Question: I'm trying to disconnect a project from a subversion repository but the disconnect option is not showing up in the submenu. There are conflicts (from when I tried to do an earlier synchronization) but I don't care about resolving the conflicts. I just want to remove the local copy and re-update from the repository. Here's a screen shot of the folder in question (site) in eclipse:

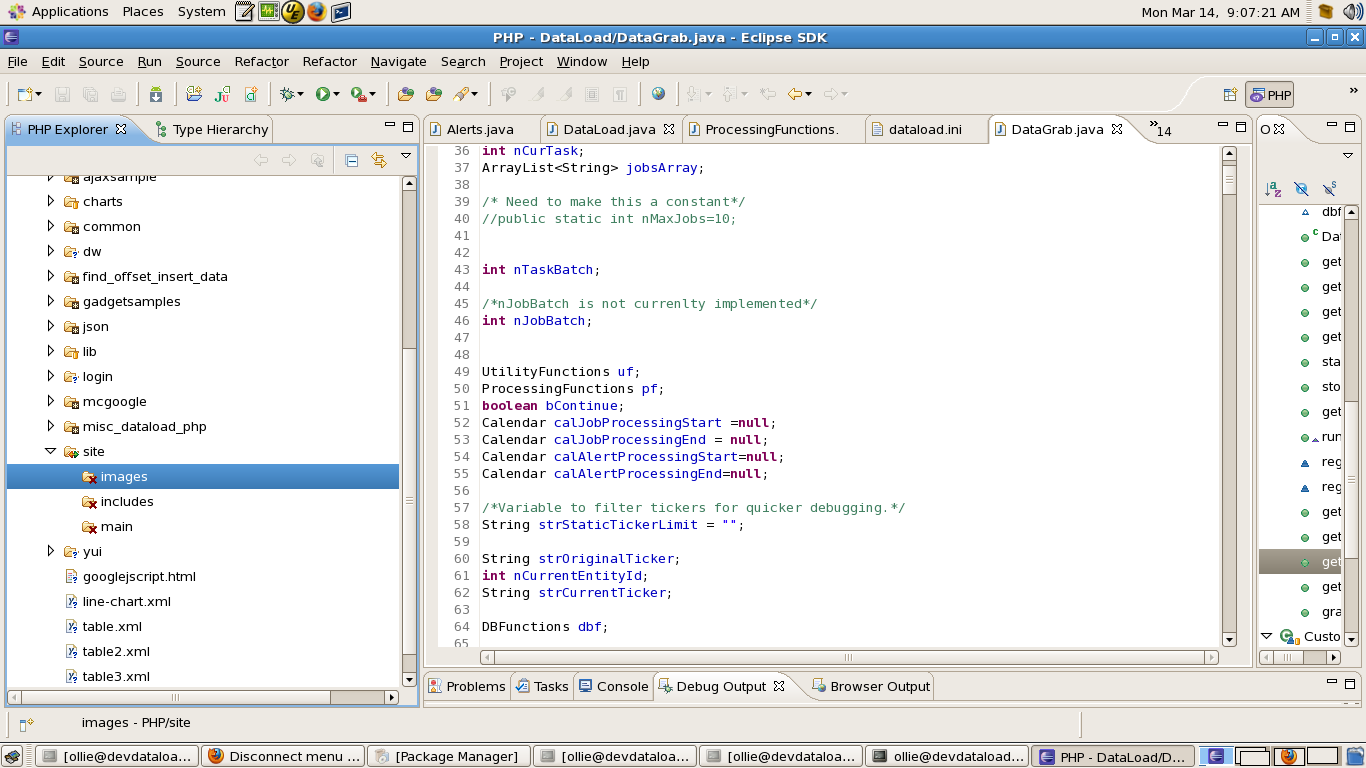
Answer: I was trying to disconnect at a sub-folder level rather than at the project level where the inital checkout occurred. I ended up breaking up the project in subversion into several projects, cleaning everything off of the file system, and doing a check-out using subclipse. Now everything is synched-up as expected.